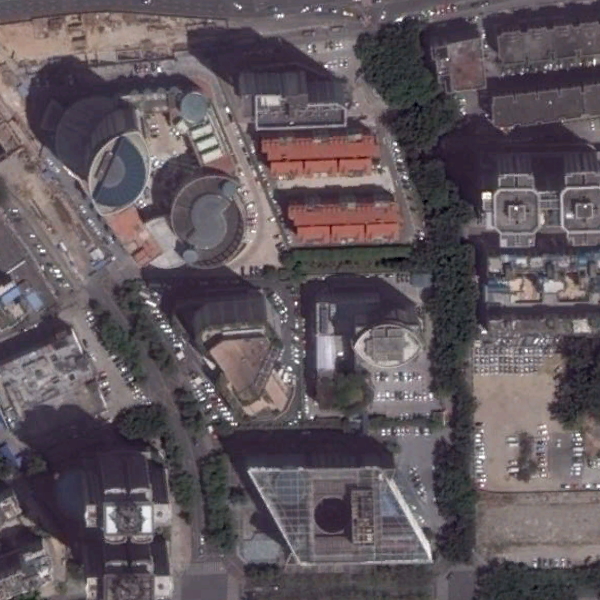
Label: Commercial